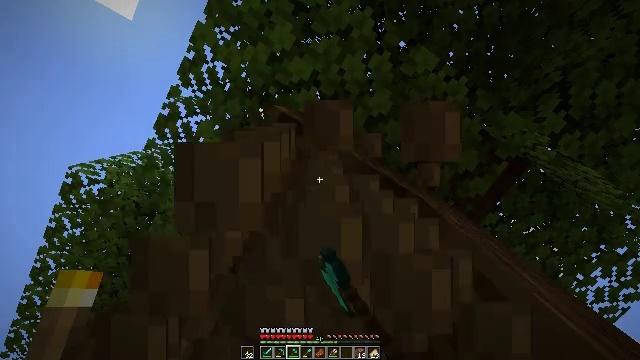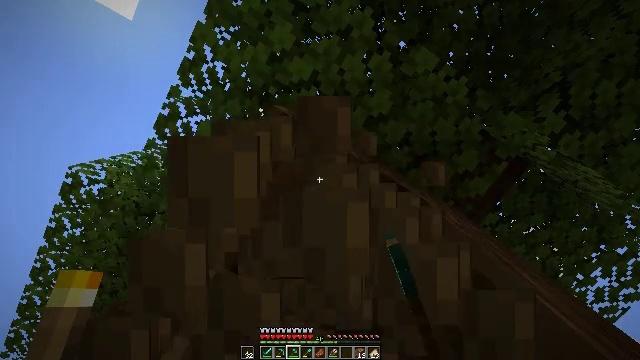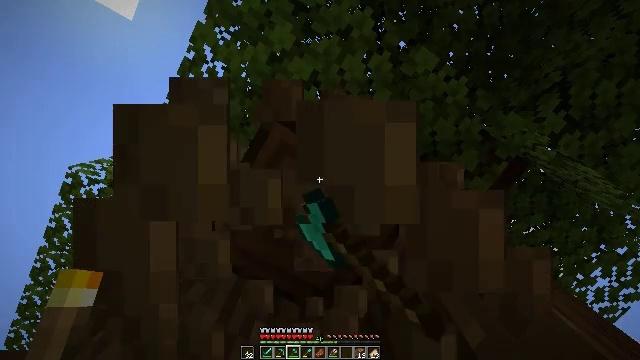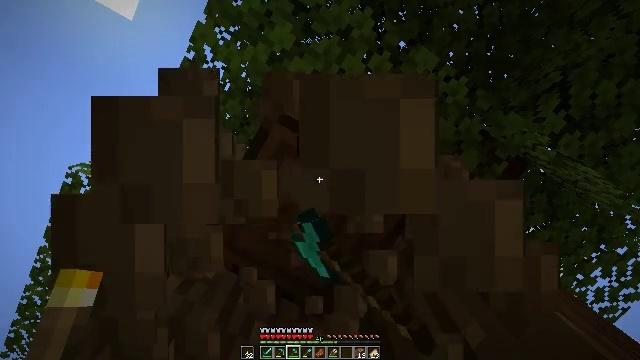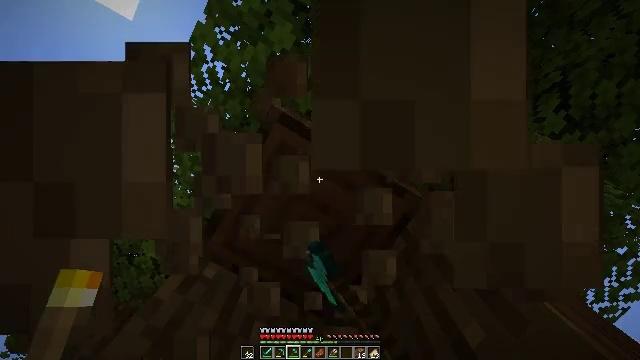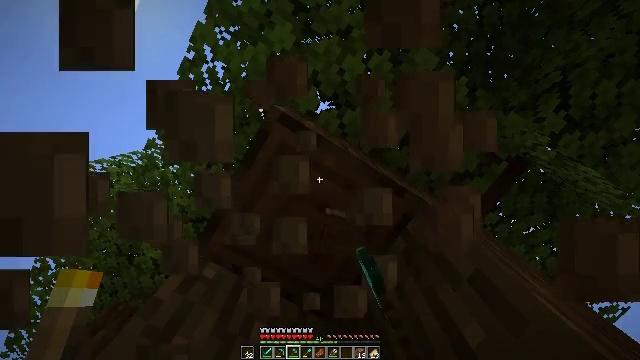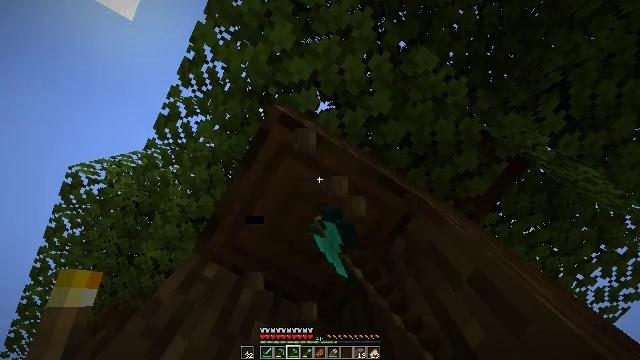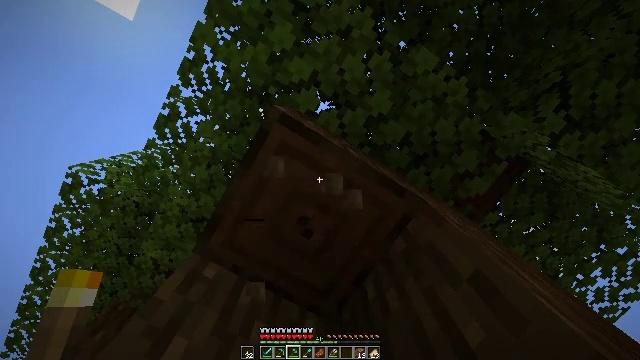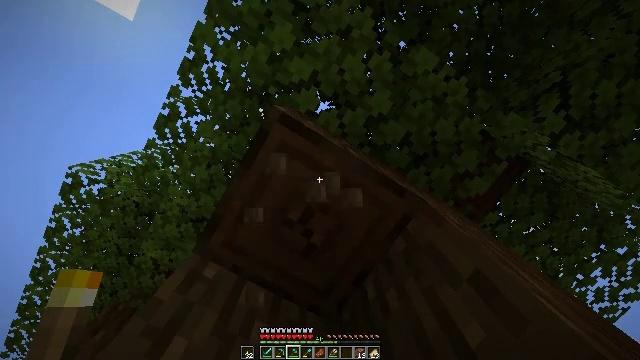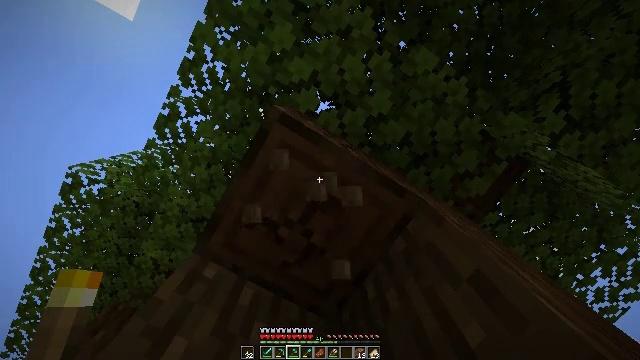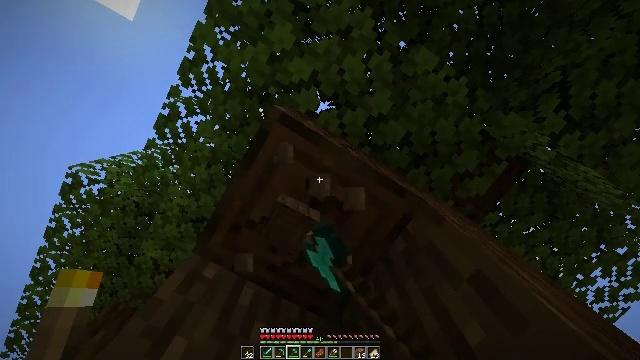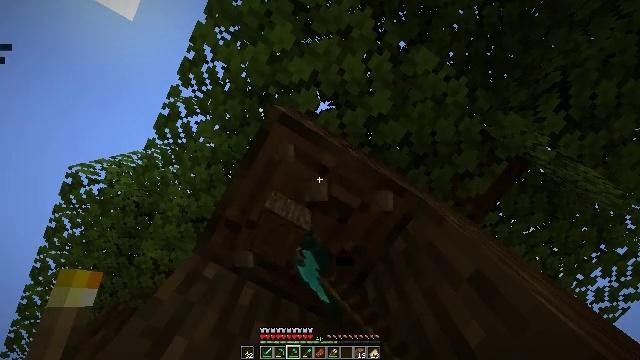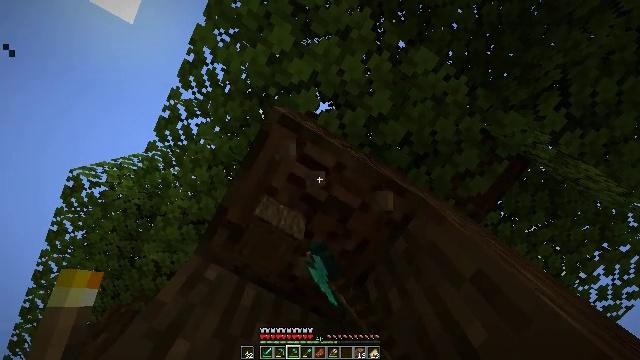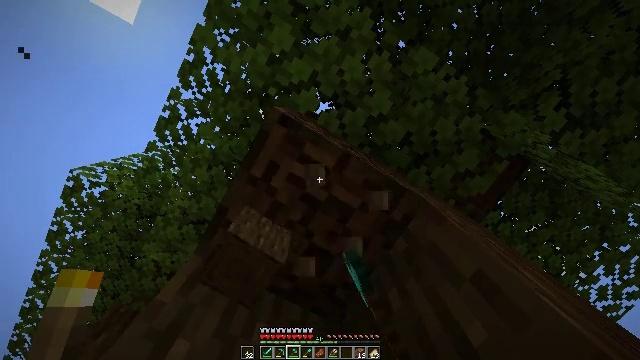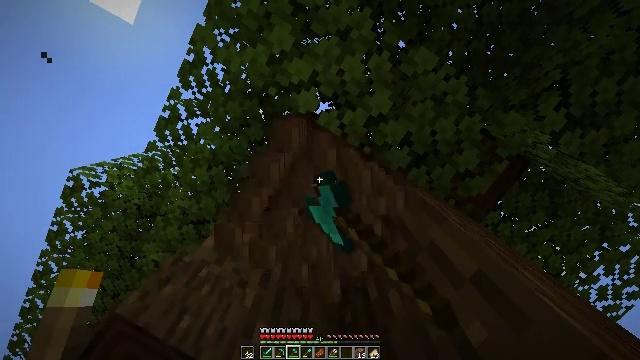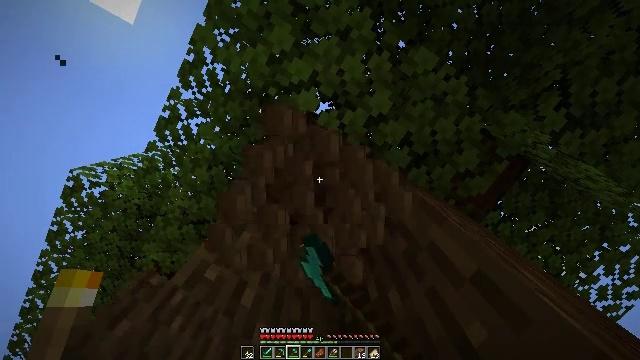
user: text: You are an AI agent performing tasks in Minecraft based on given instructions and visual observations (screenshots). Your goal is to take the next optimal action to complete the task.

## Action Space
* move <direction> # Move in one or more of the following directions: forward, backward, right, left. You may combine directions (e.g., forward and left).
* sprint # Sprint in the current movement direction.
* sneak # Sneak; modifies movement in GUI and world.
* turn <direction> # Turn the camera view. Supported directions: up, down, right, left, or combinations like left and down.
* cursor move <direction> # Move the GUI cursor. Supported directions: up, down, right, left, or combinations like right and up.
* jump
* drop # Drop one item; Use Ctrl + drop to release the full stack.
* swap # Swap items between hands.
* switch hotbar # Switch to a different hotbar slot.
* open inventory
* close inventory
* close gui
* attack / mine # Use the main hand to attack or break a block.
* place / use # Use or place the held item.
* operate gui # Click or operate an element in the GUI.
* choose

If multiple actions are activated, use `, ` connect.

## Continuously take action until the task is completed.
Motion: motion action
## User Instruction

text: Mine the dark oak log from a tree.
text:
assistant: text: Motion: attack / mine
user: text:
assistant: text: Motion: attack / mine
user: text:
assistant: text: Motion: attack / mine
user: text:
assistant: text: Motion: attack / mine
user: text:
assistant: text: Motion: attack / mine
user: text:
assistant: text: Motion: attack / mine
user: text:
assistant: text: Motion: attack / mine
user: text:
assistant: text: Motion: attack / mine
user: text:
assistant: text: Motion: attack / mine
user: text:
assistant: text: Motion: attack / mine
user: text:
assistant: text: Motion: attack / mine
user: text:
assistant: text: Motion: attack / mine
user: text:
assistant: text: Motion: attack / mine
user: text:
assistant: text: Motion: attack / mine
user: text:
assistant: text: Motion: attack / mine
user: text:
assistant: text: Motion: attack / mine
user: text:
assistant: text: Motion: attack / mine
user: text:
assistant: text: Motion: attack / mine
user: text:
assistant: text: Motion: attack / mine
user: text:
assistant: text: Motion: attack / mine
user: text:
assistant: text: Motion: attack / mine
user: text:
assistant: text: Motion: attack / mine
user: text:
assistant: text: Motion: attack / mine
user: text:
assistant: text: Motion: attack / mine
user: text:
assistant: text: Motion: attack / mine
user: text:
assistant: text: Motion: attack / mine
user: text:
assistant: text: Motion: attack / mine
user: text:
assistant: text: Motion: attack / mine
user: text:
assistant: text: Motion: attack / mine
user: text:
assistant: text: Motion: attack / mine